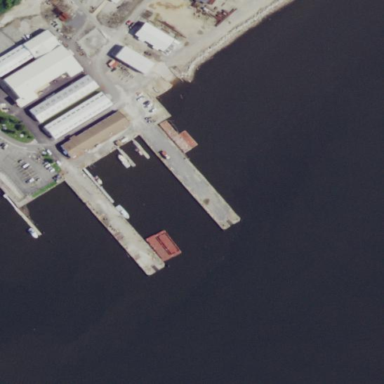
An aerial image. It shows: Concrete military pier.